Question: I have created a chart in jsfiddle which represents two values. id like the stacked bar chart to be adjusted so that it takes the whole width of the div. it should cover the background, like so.
<URL>

'''
$(function () {
$('#container').highcharts({
chart: {
type: 'bar',
background:'yellow'
},
credits: {
enabled: false
},
title: {
text: null
},
xAxis: {
labels: {
enabled: false
}
},
yAxis: {
title: null,
labels: {
enabled: false
},
labels: {
enabled: false
}
},
tooltip: {
formatter: function () {
return '<b>' + this.series.name + ':</b> ' + this.y + '<br/>' + this.percentage.toFixed(2) + '%';
}
},
legend: {
enabled: false
},
plotOptions: {
series: {
stacking: 'normal'
}
},
series: [{
name: 'Fail',
color: 'red',
data: [5]
}, {
name: 'Success',
color: 'green',
data: [2]
}]
});
});
'''
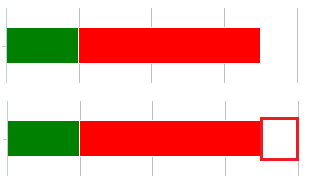
Answer: Try using this 'yAxis' parameter:
'''
yAxis: {
...
endOnTick: false,
...
},
'''